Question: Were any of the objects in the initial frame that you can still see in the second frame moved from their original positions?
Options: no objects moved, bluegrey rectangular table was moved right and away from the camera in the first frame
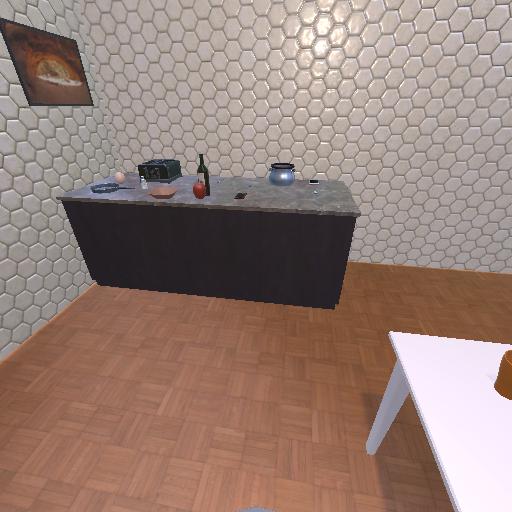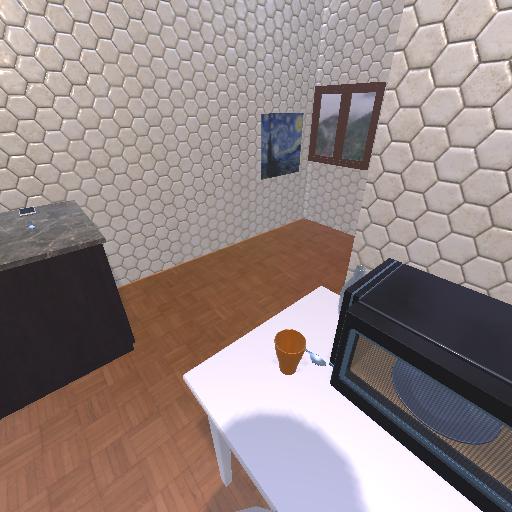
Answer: no objects moved